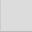
Piece: xx